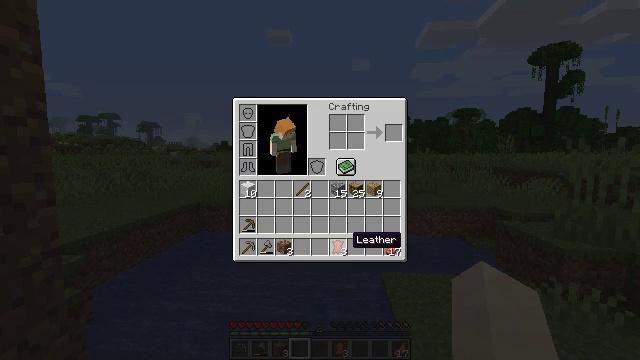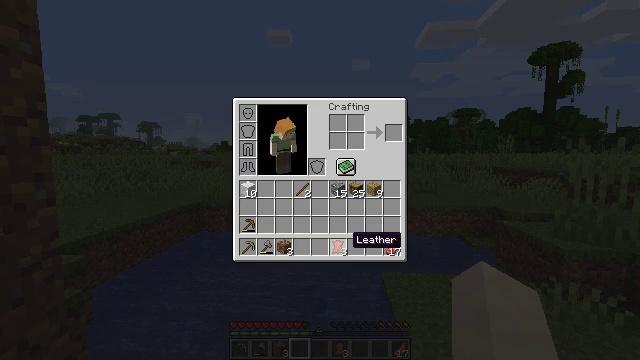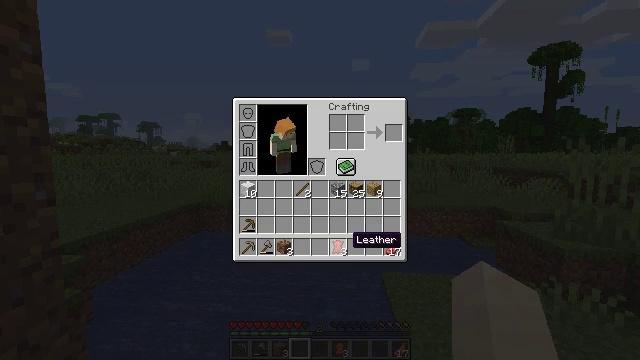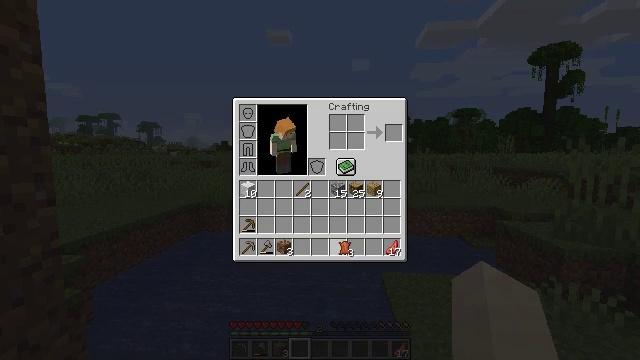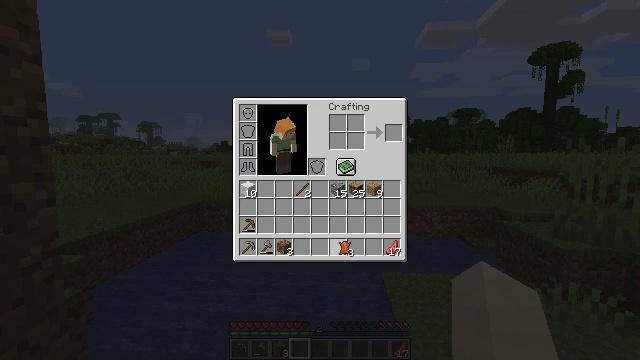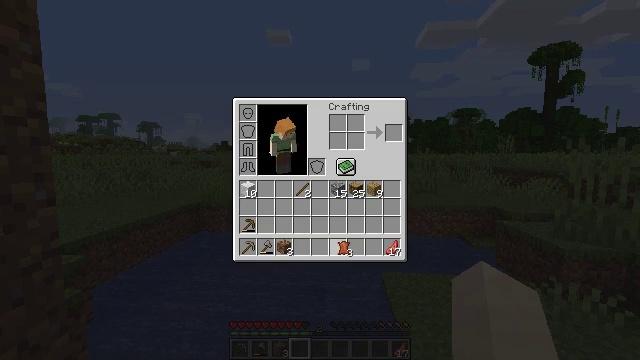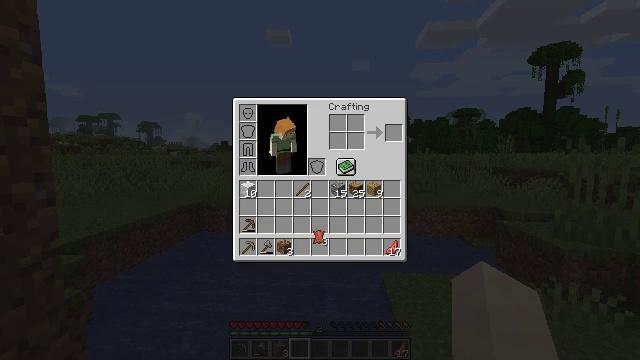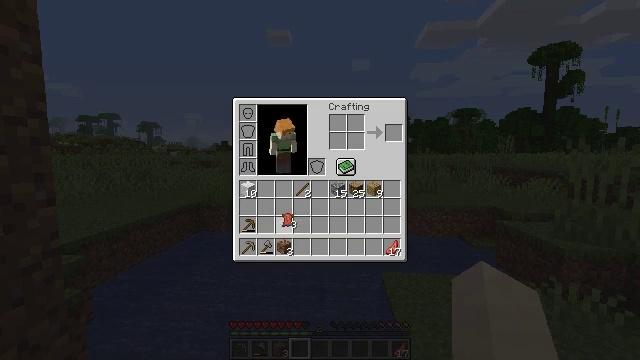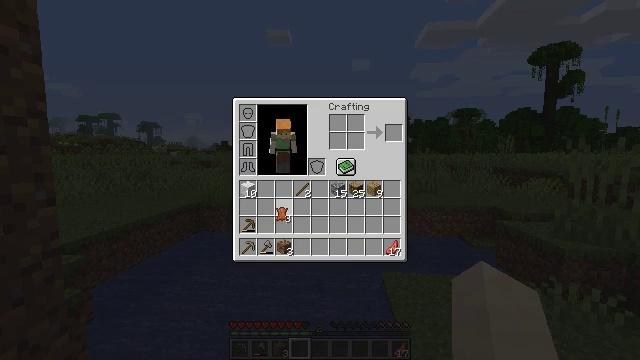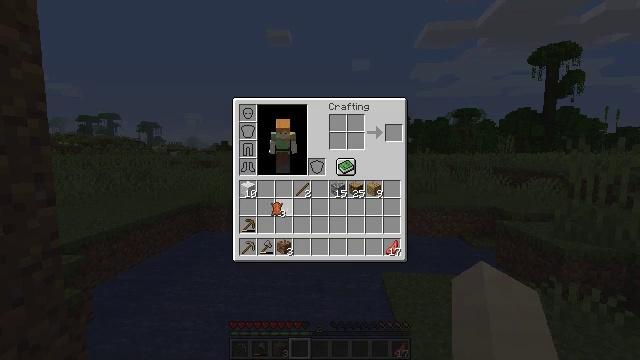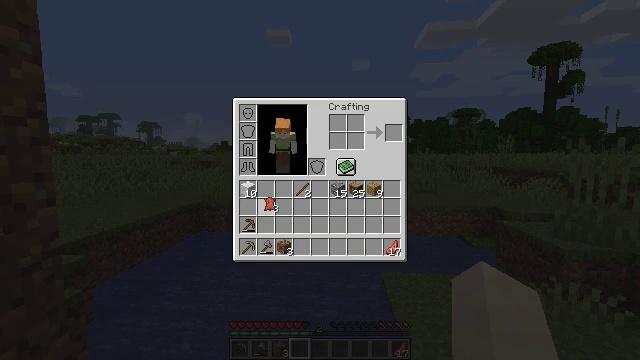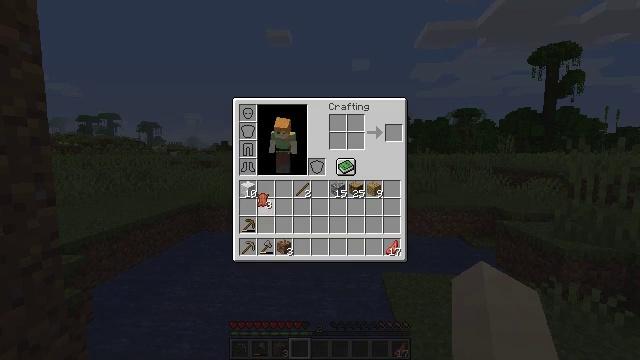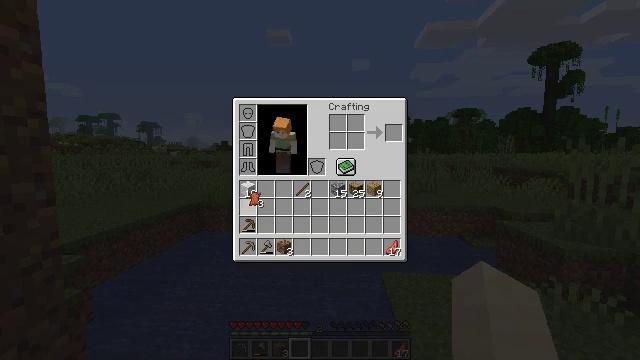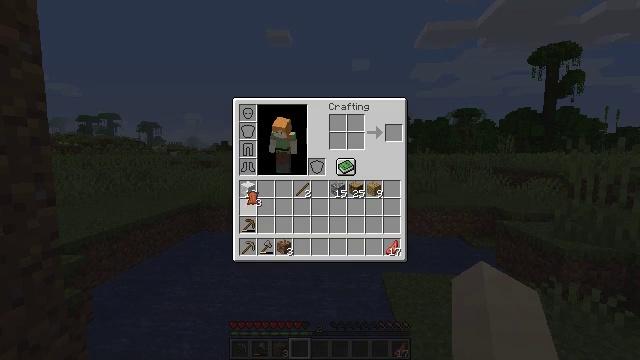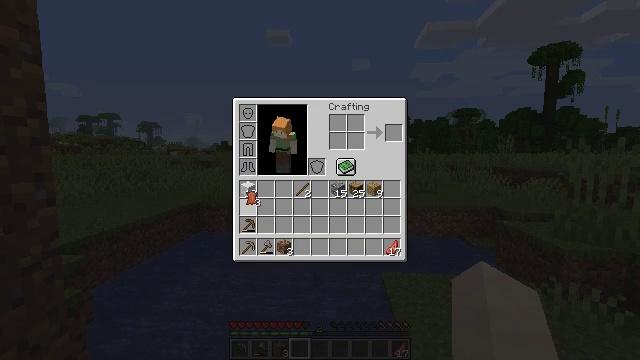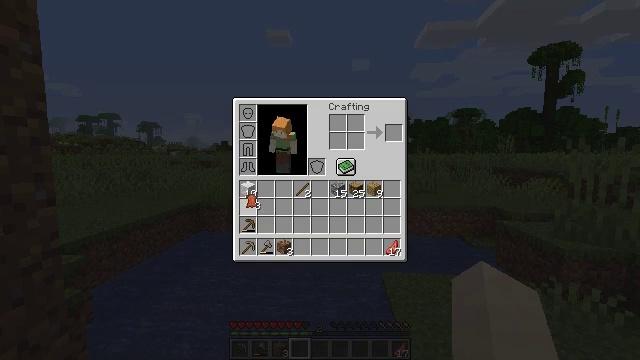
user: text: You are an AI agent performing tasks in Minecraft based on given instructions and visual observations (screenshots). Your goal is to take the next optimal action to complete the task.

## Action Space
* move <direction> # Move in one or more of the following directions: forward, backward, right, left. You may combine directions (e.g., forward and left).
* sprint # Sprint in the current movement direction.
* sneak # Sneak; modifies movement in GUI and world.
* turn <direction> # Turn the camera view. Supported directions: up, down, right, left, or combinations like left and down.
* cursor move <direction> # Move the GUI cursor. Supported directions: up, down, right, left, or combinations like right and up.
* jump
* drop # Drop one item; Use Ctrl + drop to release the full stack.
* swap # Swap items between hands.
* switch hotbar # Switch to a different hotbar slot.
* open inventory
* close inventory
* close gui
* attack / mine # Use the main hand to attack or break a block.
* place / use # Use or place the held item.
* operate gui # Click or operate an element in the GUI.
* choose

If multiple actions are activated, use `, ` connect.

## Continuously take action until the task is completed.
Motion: motion action
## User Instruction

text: Cook beef with the furnace.
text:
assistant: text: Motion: no_op
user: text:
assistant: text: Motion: no_op
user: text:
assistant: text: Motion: operate gui
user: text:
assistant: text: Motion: operate gui
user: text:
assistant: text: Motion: no_op
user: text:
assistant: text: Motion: cursor move left and up
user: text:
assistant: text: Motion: cursor move left and up
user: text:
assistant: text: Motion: no_op
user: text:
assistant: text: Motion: no_op
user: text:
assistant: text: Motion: cursor move left
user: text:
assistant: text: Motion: cursor move left
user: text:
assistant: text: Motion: cursor move left
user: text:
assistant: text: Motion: no_op
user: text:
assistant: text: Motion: no_op
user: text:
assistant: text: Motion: no_op
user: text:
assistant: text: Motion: no_op
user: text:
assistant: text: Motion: no_op
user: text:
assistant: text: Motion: no_op
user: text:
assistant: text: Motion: no_op
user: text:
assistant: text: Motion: operate gui
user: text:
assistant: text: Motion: operate gui
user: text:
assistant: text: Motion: no_op
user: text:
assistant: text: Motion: no_op
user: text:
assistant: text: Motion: no_op
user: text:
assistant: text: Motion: no_op
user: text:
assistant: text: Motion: no_op
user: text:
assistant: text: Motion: cursor move right
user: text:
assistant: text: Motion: cursor move right
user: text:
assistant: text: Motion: no_op
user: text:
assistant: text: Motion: no_op